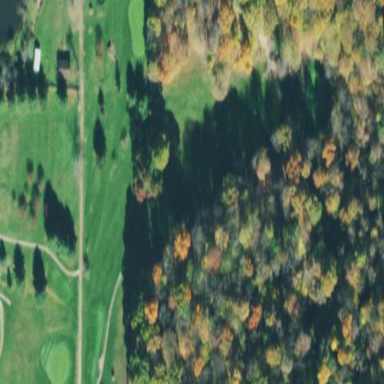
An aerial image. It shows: Golf fairway in the image.